You are looking at a signal-to-image encoding: consecutive vibration samples arranged as the rows of a grayscale square. Diagnose the bearing from this image, choosing from: normal, inner_race, outer_race, ball.
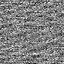
Answer: normal